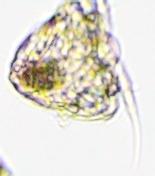
Label: Zooplankton